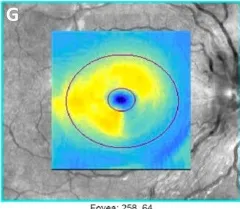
Bilateral optic neuropathy and retinopathy at presentation. (G-J), Macula OCT with ganglion cell segmentation demonstrating asymmetric ganglion cell layer thinning, and left eye intraretinal cystoid changes of the inner nuclear layer.
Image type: medical_photograph (other_medical_photograph)